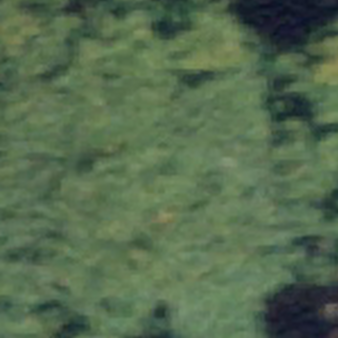
Label: other